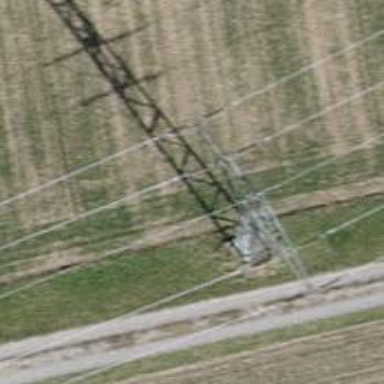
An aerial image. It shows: Power line is depicted.